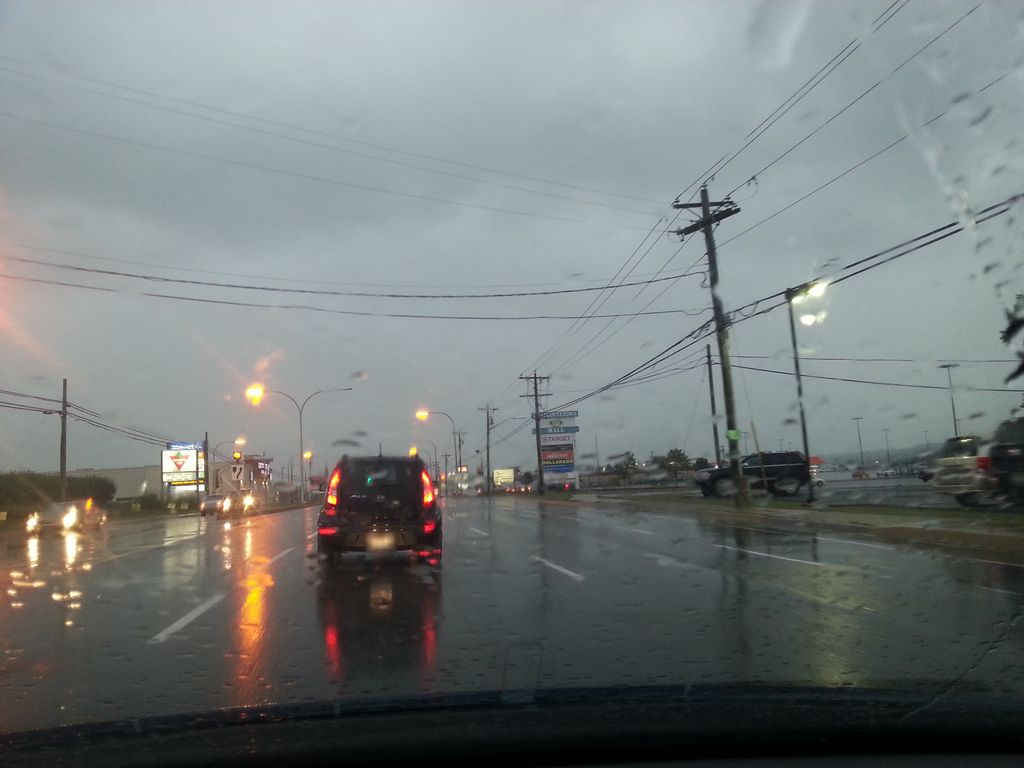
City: charlottetown